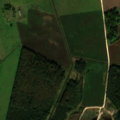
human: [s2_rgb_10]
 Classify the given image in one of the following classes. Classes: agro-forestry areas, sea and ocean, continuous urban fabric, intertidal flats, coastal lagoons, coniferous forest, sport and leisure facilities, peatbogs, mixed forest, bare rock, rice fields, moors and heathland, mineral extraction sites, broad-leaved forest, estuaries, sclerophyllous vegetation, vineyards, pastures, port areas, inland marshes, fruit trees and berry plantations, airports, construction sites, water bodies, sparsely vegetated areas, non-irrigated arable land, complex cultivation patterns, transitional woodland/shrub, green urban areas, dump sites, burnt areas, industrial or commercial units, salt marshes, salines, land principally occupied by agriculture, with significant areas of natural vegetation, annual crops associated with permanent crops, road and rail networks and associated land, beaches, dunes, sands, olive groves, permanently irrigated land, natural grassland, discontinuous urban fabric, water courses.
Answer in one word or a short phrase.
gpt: mineral extraction sites, non-irrigated arable land, fruit trees and berry plantations, pastures, broad-leaved forest